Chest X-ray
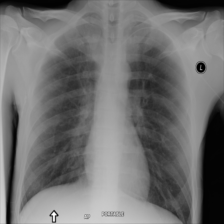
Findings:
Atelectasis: negative
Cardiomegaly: negative
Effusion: negative
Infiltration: negative
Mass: negative
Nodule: negative
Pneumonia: negative
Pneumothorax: negative
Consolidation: negative
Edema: negative
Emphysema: negative
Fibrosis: negative
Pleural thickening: negative
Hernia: negative